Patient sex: M
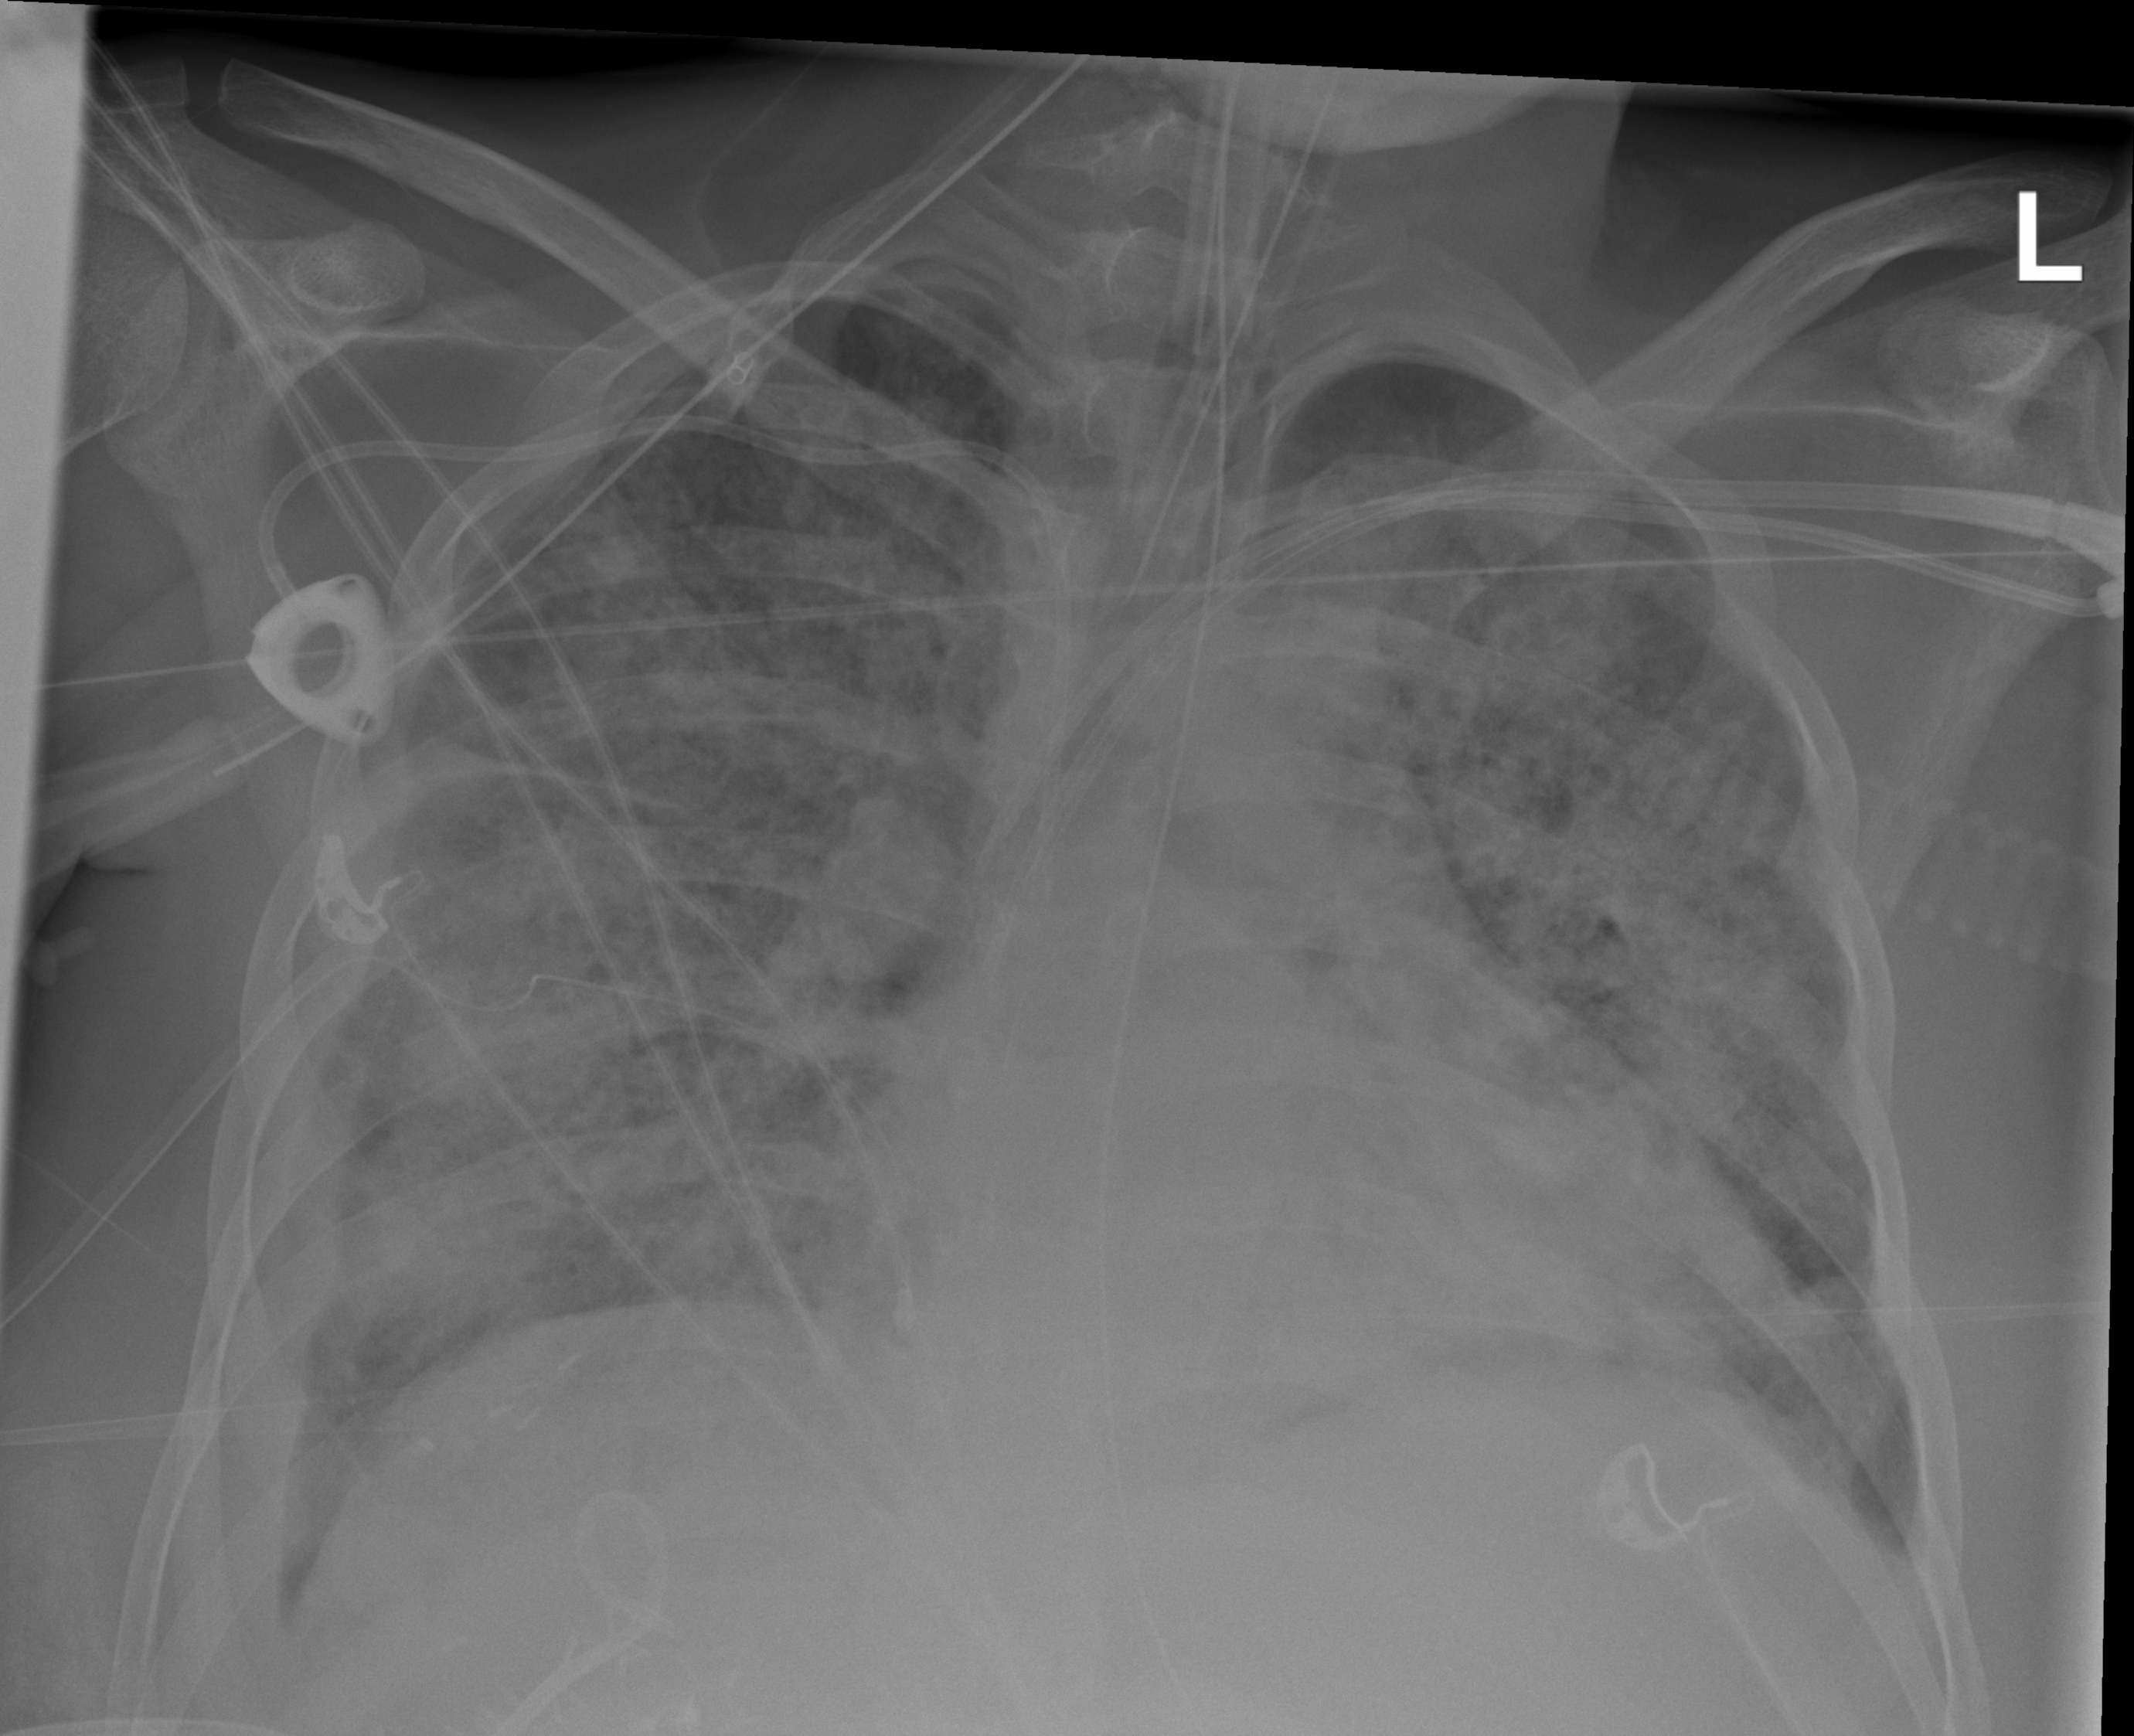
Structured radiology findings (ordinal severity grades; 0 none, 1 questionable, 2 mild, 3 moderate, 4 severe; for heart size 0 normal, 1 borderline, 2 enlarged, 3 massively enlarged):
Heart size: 2
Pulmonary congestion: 3
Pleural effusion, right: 2
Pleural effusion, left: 2
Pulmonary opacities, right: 3
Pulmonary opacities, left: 3
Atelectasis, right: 3
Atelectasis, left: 3